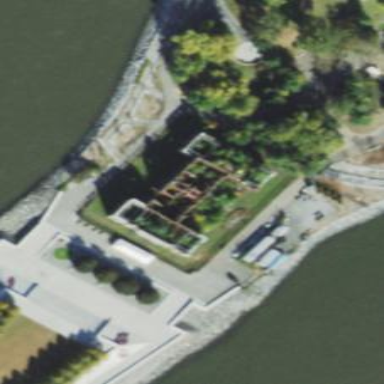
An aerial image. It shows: Historic ruins of building.